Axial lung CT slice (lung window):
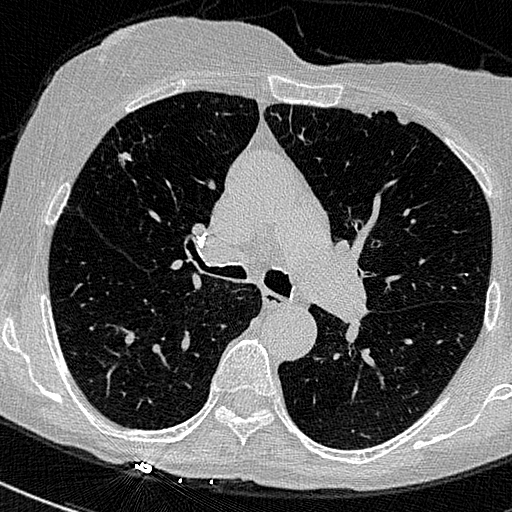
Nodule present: no